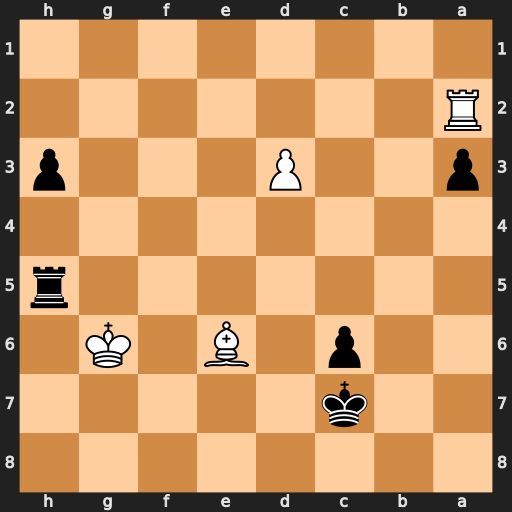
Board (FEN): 8/2k5/2p1B1K1/7r/8/p2P3p/R7/8
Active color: b
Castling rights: -
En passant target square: -
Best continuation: h2 Kxh5 h1=Q+